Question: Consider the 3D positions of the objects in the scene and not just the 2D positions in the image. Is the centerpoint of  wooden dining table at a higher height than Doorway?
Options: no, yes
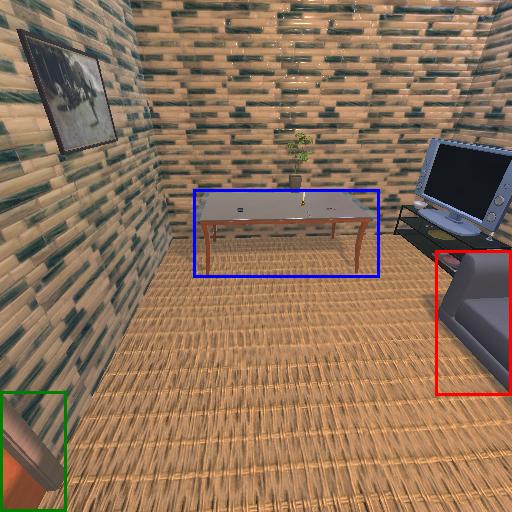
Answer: no